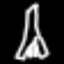
Label: The Eiffel Tower